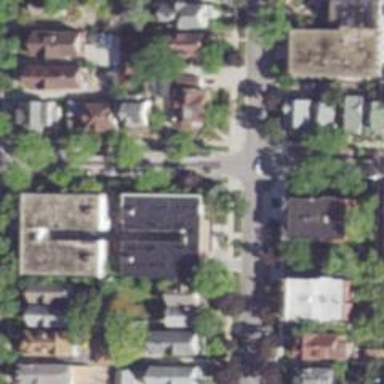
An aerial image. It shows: Neighborhood.